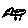
Label: bird